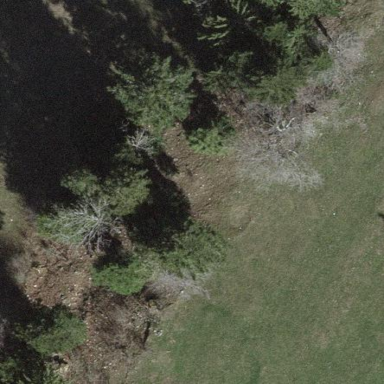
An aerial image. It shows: Evergreen needle-leaved forest.